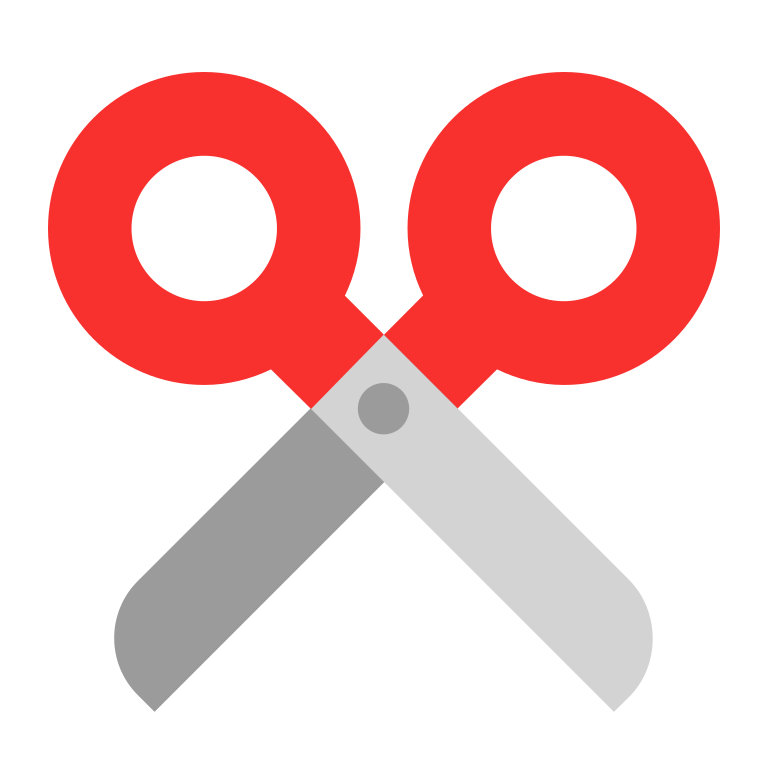
scissors flat